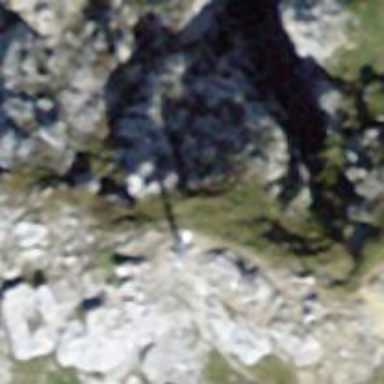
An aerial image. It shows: Natural cliff.